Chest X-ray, AP view. Patient: 72 years old, sex F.
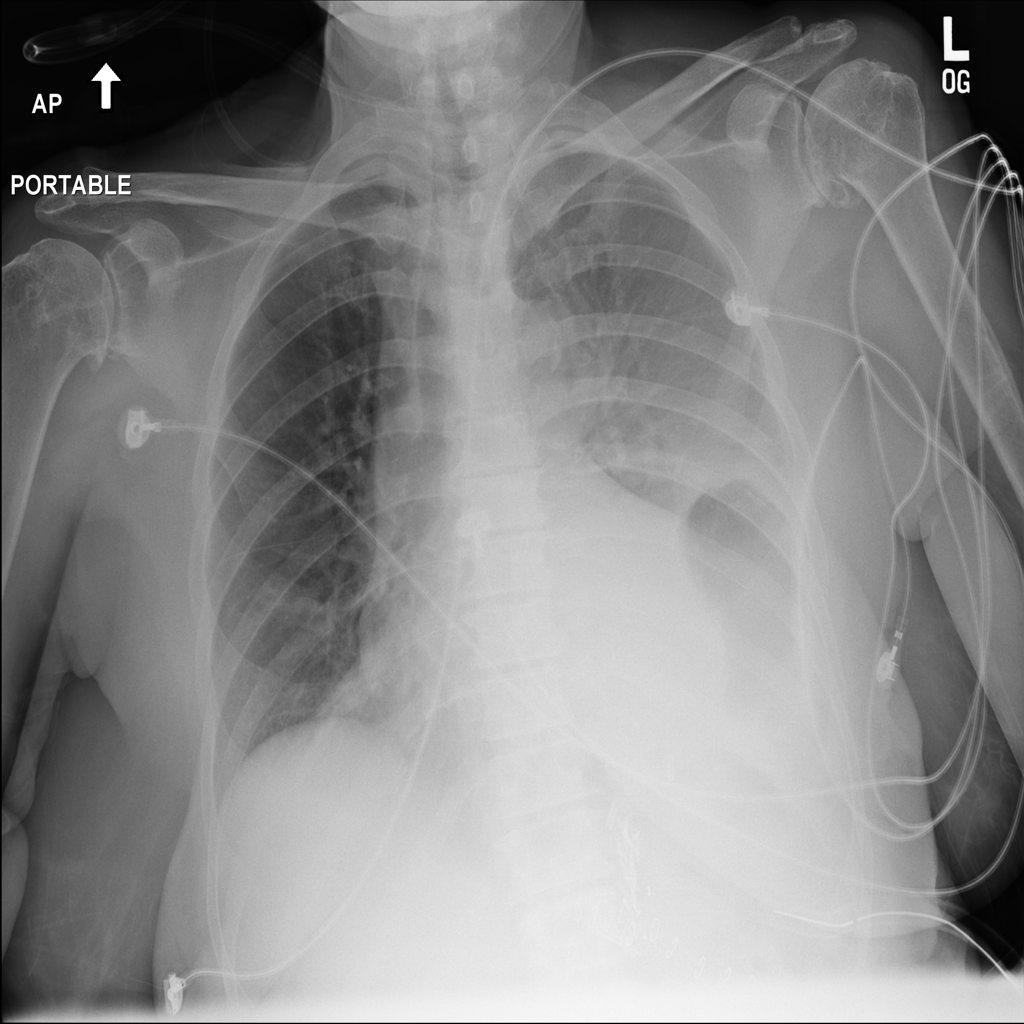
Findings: Atelectasis, Consolidation